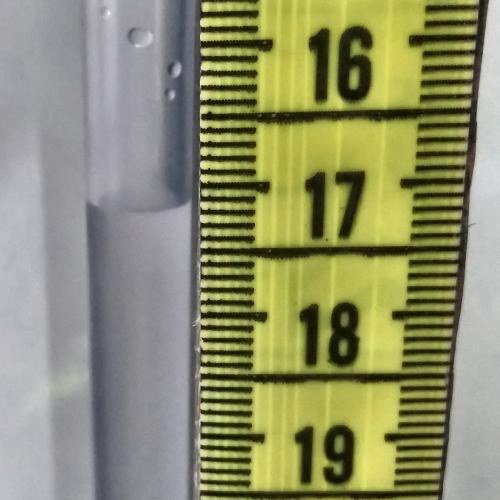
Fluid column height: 17.1 cm